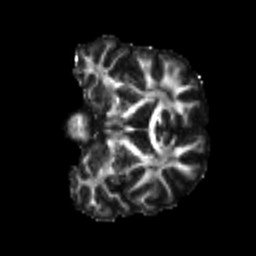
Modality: FA
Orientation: coronal
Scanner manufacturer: siemens
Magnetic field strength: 3 T
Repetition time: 4 s
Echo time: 0.0594 s